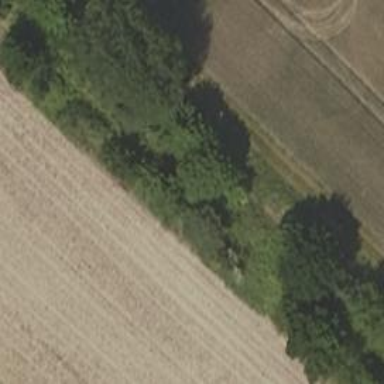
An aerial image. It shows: Deciduous broadleaved tree.